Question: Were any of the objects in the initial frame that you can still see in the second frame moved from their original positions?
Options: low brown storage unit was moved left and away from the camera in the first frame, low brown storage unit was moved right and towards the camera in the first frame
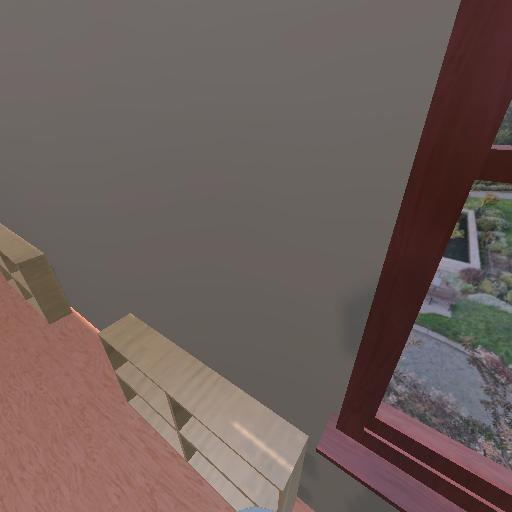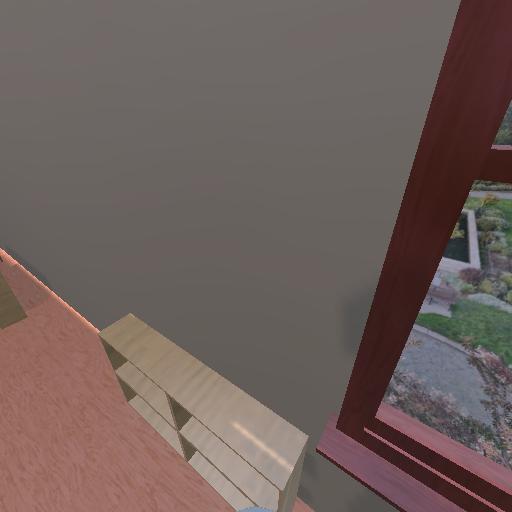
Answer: low brown storage unit was moved left and away from the camera in the first frame